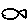
Label: fish